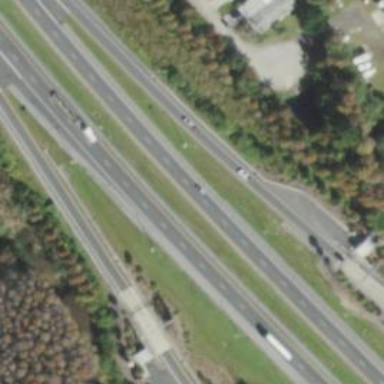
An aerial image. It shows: Motorway_link with asphalt surface. It features half_diamond junction.